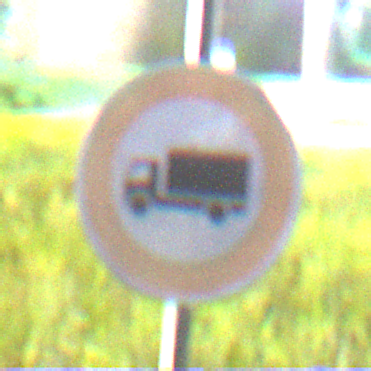
Verkehrszeichen: VerbotFuerKraftfahrzeugeUeberDreiKommaFuenfTonnen
Umgebung: Outdoor, Suburban
Tageszeit: Night
Wetter: PartlyCloudy
Licht: Artificial
Jahreszeit: NotSpecified
Kontrast: HighContrast